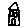
Label: house